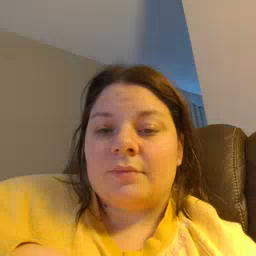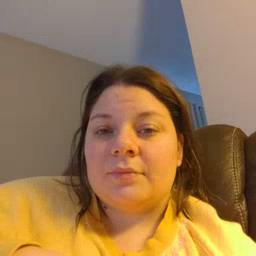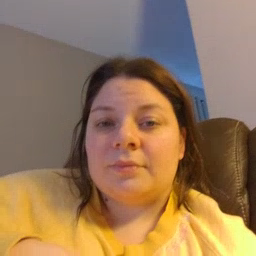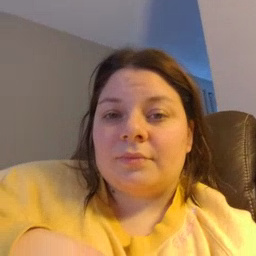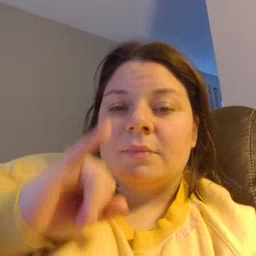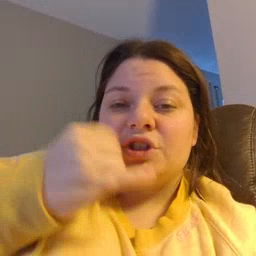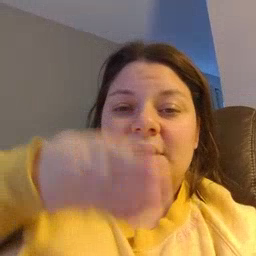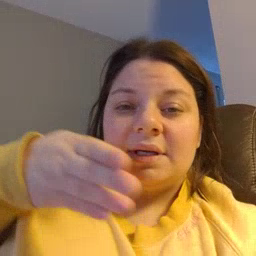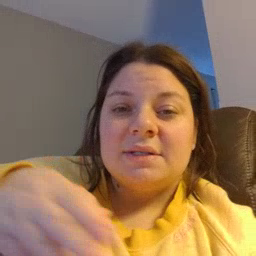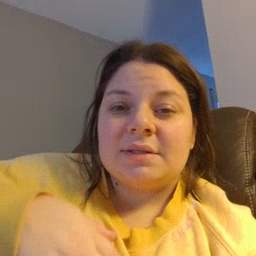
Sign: jeans